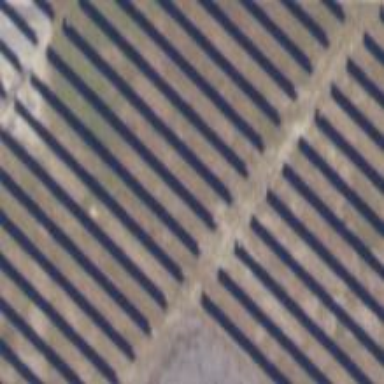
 consisting of solar photovoltaic panels."